Question: I'm working on a problem where I have a calibrated stereo pair and am identifying stereo matches. I then project those matches using 'perspectiveTransform' to give me (x, y, z) coordinates.
Later, I'm taking those coordinates and reprojecting them into my original, unrectified image using 'projectPoints' with takes my left camera's M and D parameters. I was surprised to find that, despite all of this happening within the same calibration, the points do not project on the correct part of the image (they have about a 5 pixel offset, depending where they are in the image). This offset seems to change with different calibrations.
My question is: should I expect this, or am I likely doing something wrong? It seems like the calibration ought to be internally consistent.
Here's a screenshot of just a single point being remapped (drawn with the two lines):

(ignore the little boxes, those are something else)
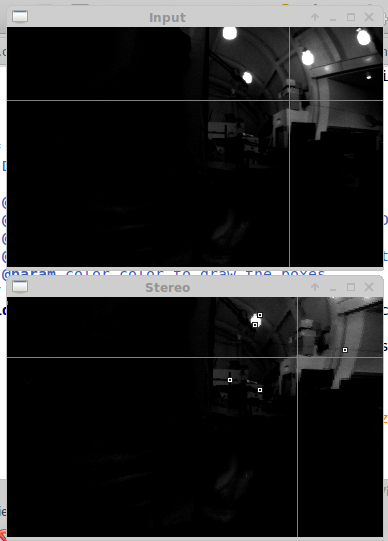
Answer: I was doing something slightly wrong. When reprojecting from 3D to 2D, I missed that 'stereoRectify' returns 'R1', the output rectification rotation matrix. When calling 'projectPoints', I needed to pass the of that matrix as the second parameter ('rvec').